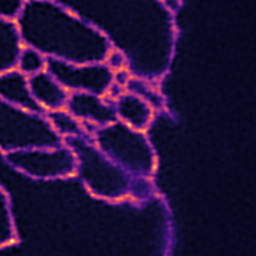
Label: Super-resolution ER image